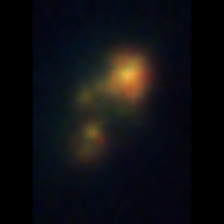
Taxon: Unknown_detritus
Group: Unknown